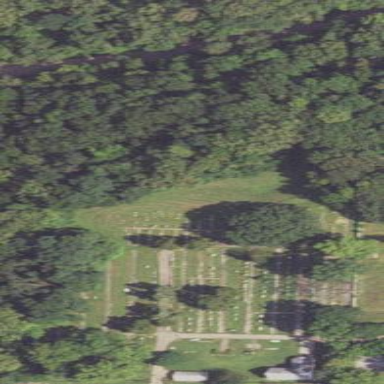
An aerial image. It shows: Graveyard area designated as cemetery.